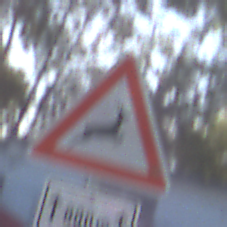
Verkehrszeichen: WildwechselLinks
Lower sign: LaengeEinerStrecke1
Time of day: MorningAfternoon
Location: Outdoor (Suburban)
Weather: PartlyCloudy
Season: NotSpecified
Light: Natural